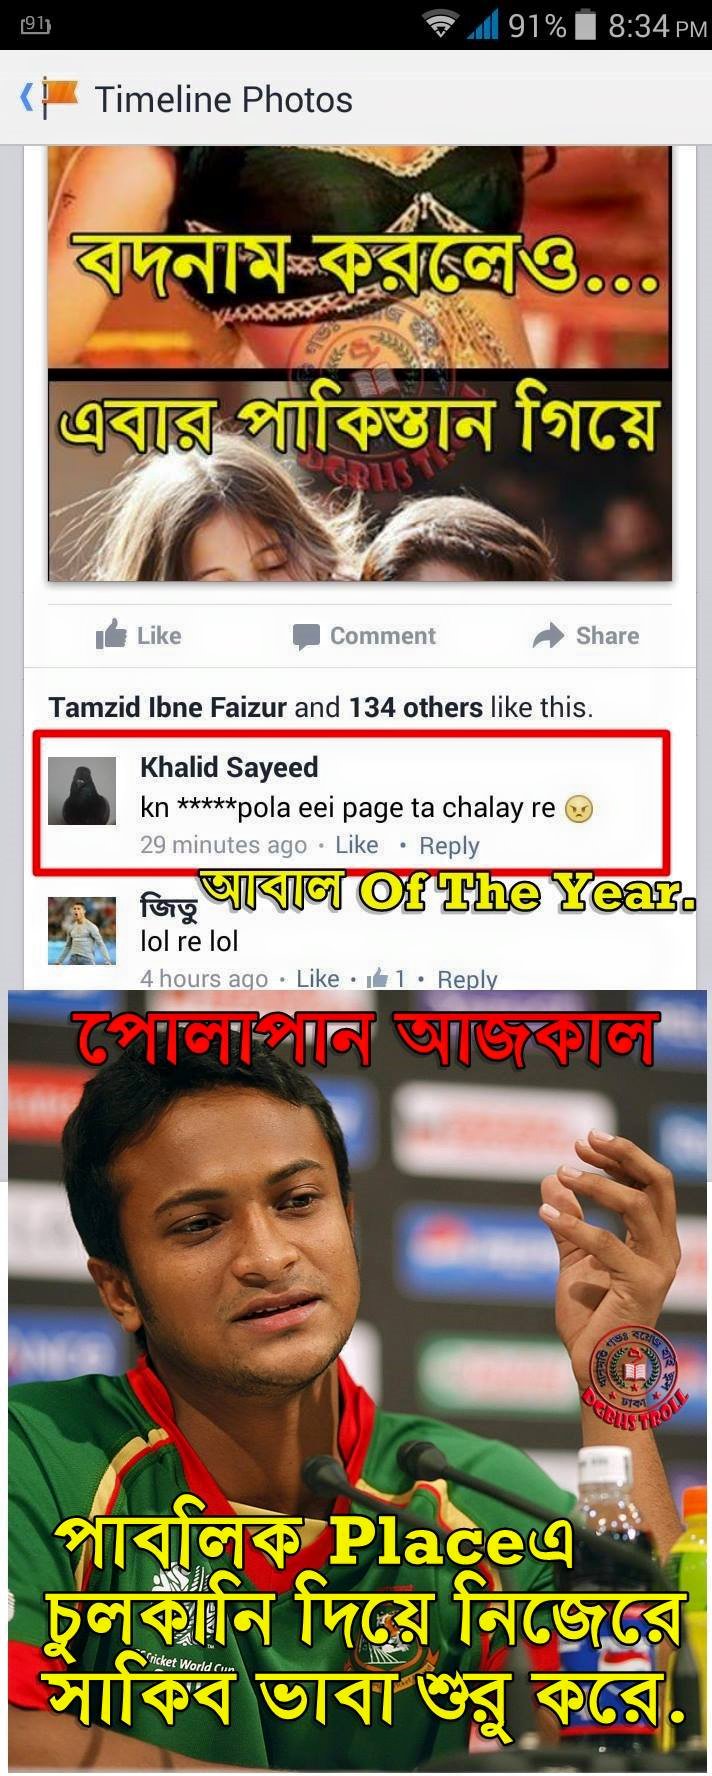
Caption: বদনাম করলেও... এবার পাকিস্তান গিয়ে   Khalid Sayeed  Kn ***** pola eei page ta chalay re   জিতু   lol re lol    আবাল Of The Year.   পোলাপান আজকাল    পাবলিক এ চুলকানি দিয়ে নিজেরে সাকিব ভাবা শুরু করে ...
Label: hate